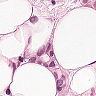
Metastatic tissue present: yes